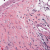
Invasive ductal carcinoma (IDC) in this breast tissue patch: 0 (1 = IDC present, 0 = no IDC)